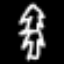
Label: palm tree